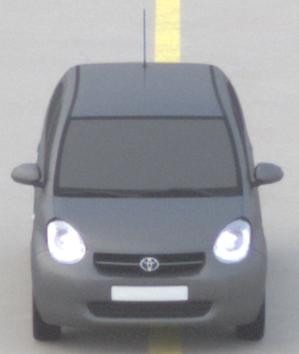
Make: Toyota
Model: Passo
Detailed model: Toyota Passo X Yururi
Model produced from: 2010
Model produced until: 2016
Doors: 5
Color: gray
Road condition: dry road
Daytime: morning or afternoon
Contrast: low contrast